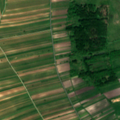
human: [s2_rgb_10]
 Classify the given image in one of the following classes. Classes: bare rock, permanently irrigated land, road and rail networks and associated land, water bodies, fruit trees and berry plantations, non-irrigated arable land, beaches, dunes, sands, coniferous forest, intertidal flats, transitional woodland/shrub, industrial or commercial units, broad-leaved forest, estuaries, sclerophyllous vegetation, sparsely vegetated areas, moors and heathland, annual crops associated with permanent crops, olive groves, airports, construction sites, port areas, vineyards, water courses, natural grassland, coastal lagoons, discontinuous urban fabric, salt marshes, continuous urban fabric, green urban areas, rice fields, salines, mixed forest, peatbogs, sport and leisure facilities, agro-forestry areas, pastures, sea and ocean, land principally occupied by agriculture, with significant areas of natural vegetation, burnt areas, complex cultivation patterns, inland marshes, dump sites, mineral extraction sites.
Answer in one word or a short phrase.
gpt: vineyards, pastures, complex cultivation patterns, land principally occupied by agriculture, with significant areas of natural vegetation